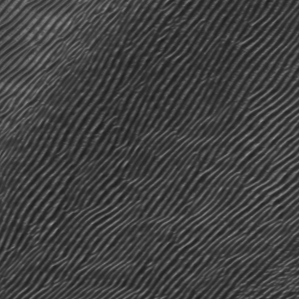
Label: frost